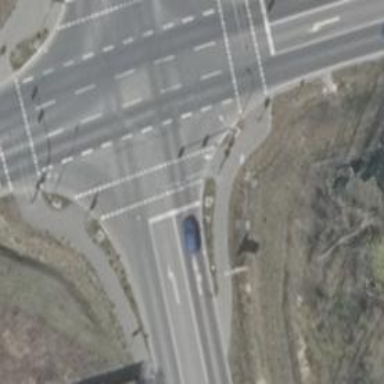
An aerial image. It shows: Asphalt cycleway.